Question: I'm creating a script outside of WordPress to insert new posts and WordPress is sanitizing my post in a weird way.
I will also be modifying the posts outside of WordPress.
'post_content'
I'm using all WordPress functions by including:
'include('../wp-config.php');'
Here is my code that inserts my posts, but with
for each new line:
'''
$listing_phase = strtoupper($_POST['listing_phase']);
$listing_title = strtoupper($_POST['listing_title']);
$listing_description = $_POST['listing_description'];
$new_listing = array(
'post_title' => $listing_title,
'post_name' => str_replace('-', ' ', $listing_title),
'post_content' => $listing_description,
'tax_input' => array('property-status' => $listing_phase),
'post_status' => 'publish',
'post_type' => 'property',
'post_author' => 1
);
$listing_id = wp_insert_post($new_listing);
'''
Here is the HTML that TinyMCE submitted:
'''
<p>Studio</p>
<ul>
<li>Free Electric</li>
</ul>
'''
This is what is in the database:
'''
<p>Studio</p>
<ul>
<li>Free Electric</li>
</ul>
'''
When trying to modify a post I'm calling 'the_content();' from 'get_posts();' and
are showing up.
How do I submit basic HTML content to WordPress's wp_insert_post function and get the content to view or modify later?

Thanks!
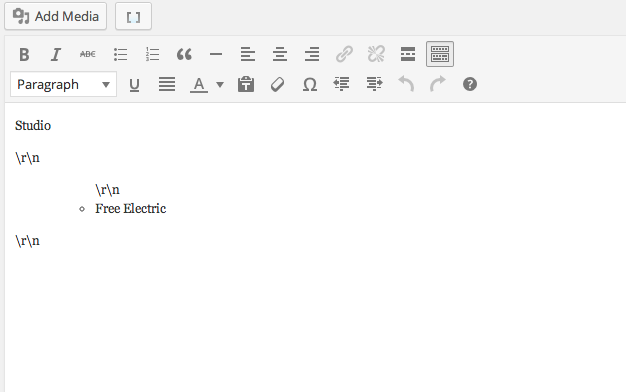
Answer: '''
$listing_description = str_replace('
','',$_POST['listing_description']);
'''